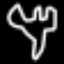
Label: fork